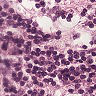
Metastatic tissue present: no